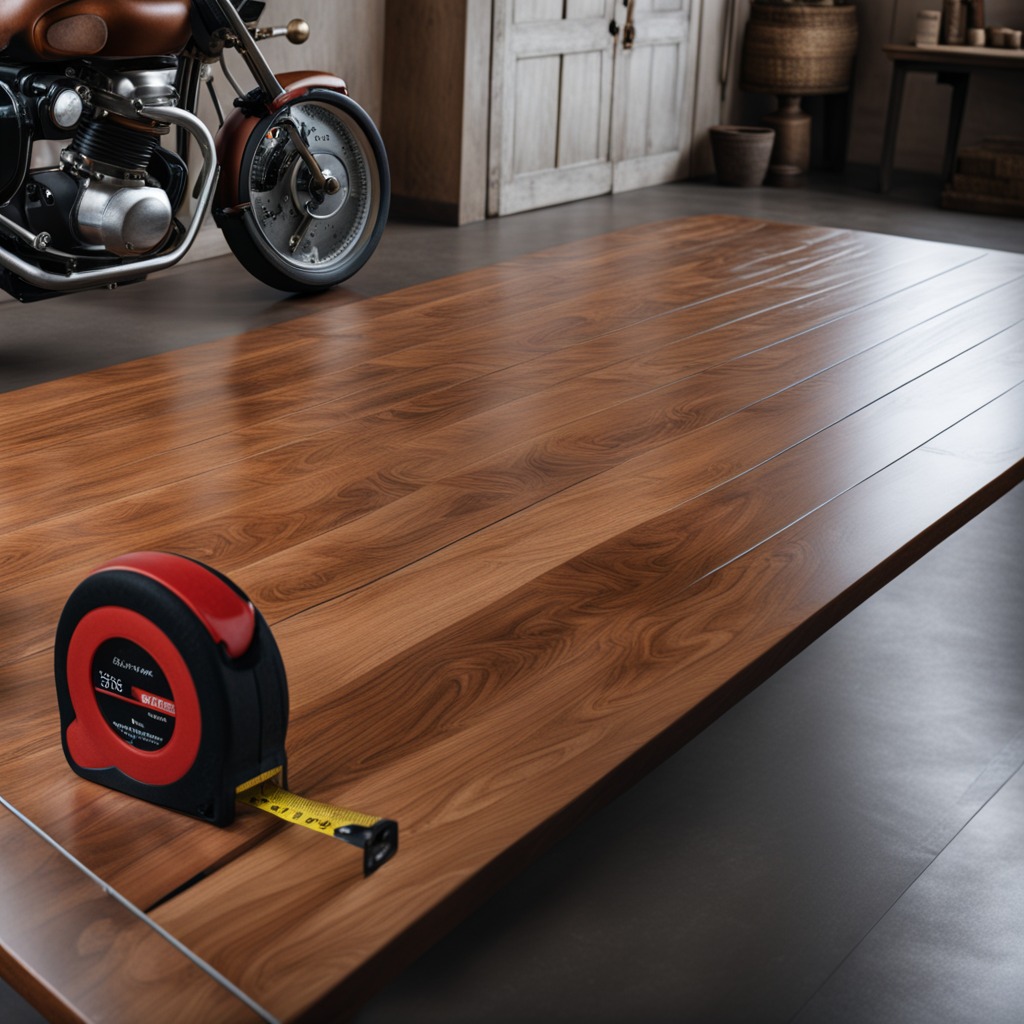
A measuring tape lies on the oil-spilled wooden table in a vintage motorcycle garage.